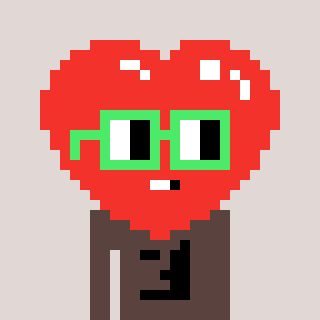
a pixel art character with square light green glasses, a heart-shaped head and a darkbrown-colored body on a warm background